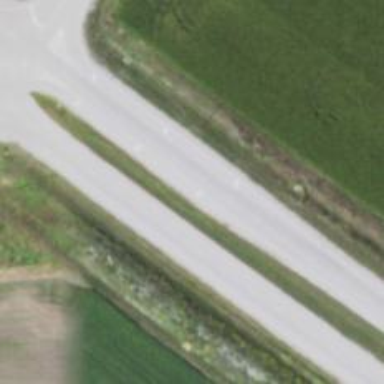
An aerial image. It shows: Road with left marking.